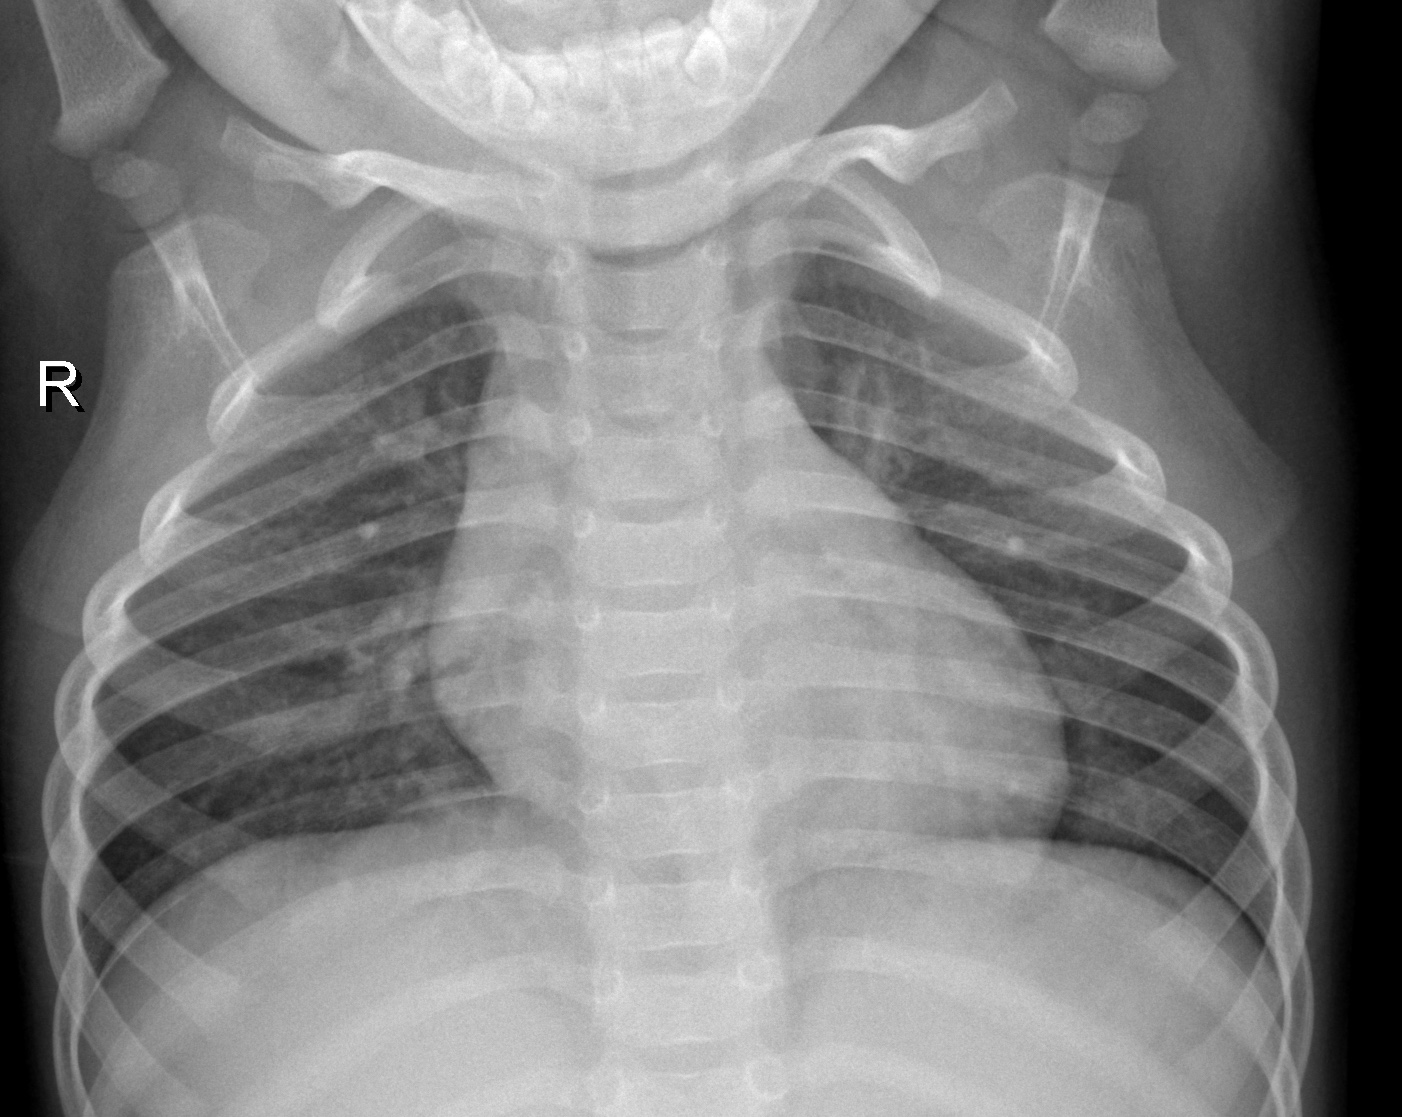
Diagnosis: NORMAL